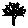
Label: tree